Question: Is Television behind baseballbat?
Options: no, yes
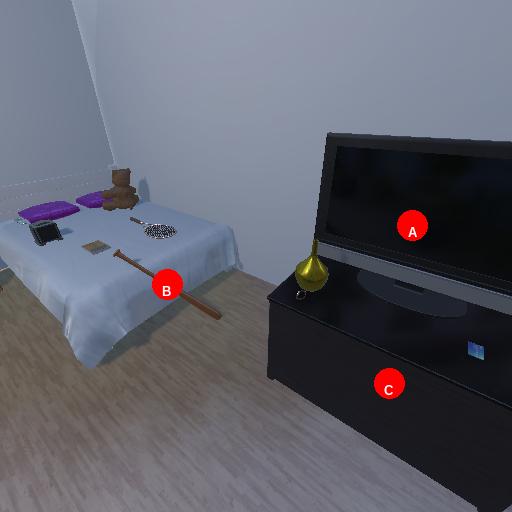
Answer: no